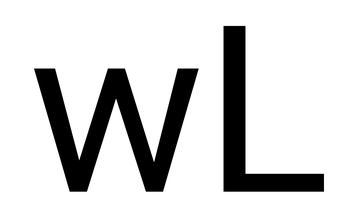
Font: Roboto_Regular